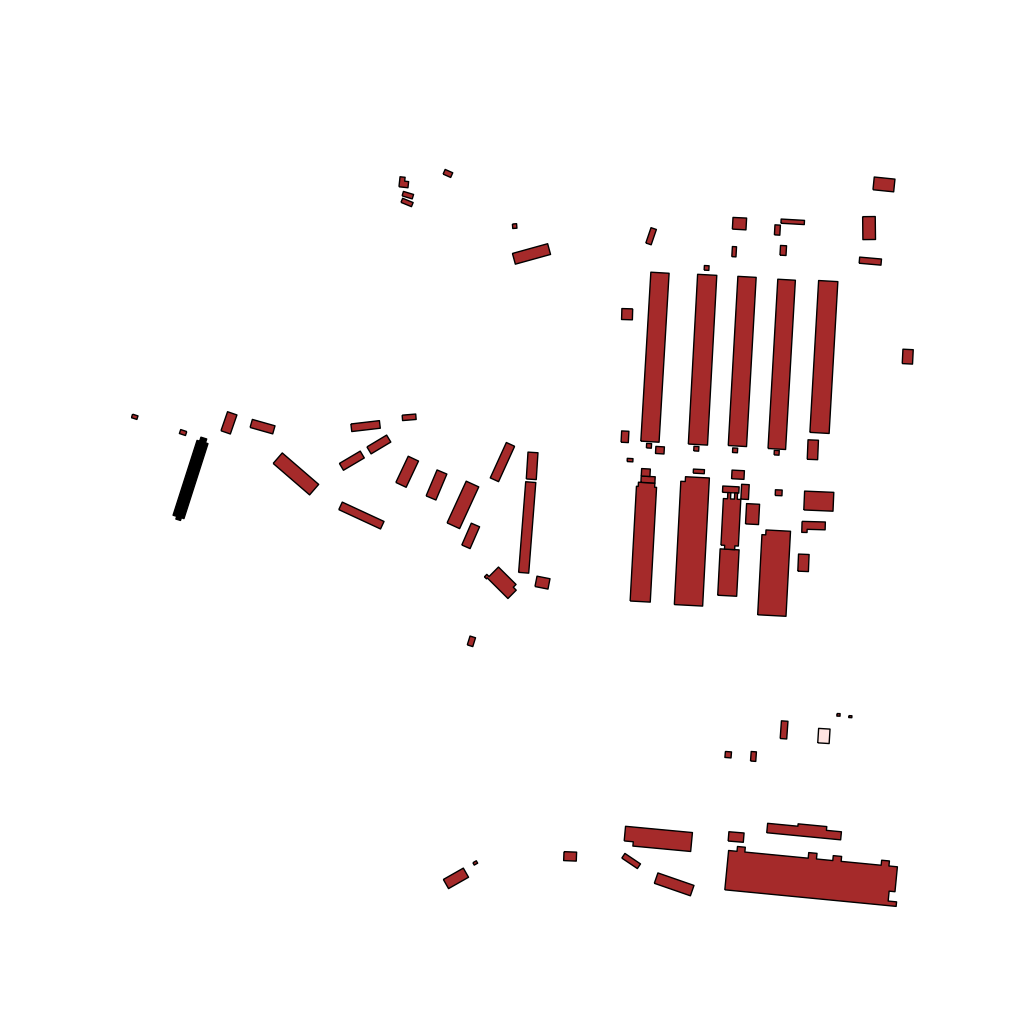
Tags: overhead vector_map, industrial, recreation, residential, special, high_rise, individual_rise, density_1, Building, Facility, Gas, 1.0 km²